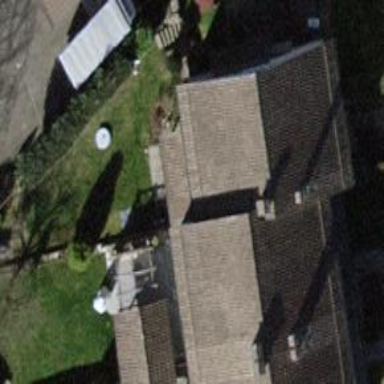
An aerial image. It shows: Terrace building with gabled roof.